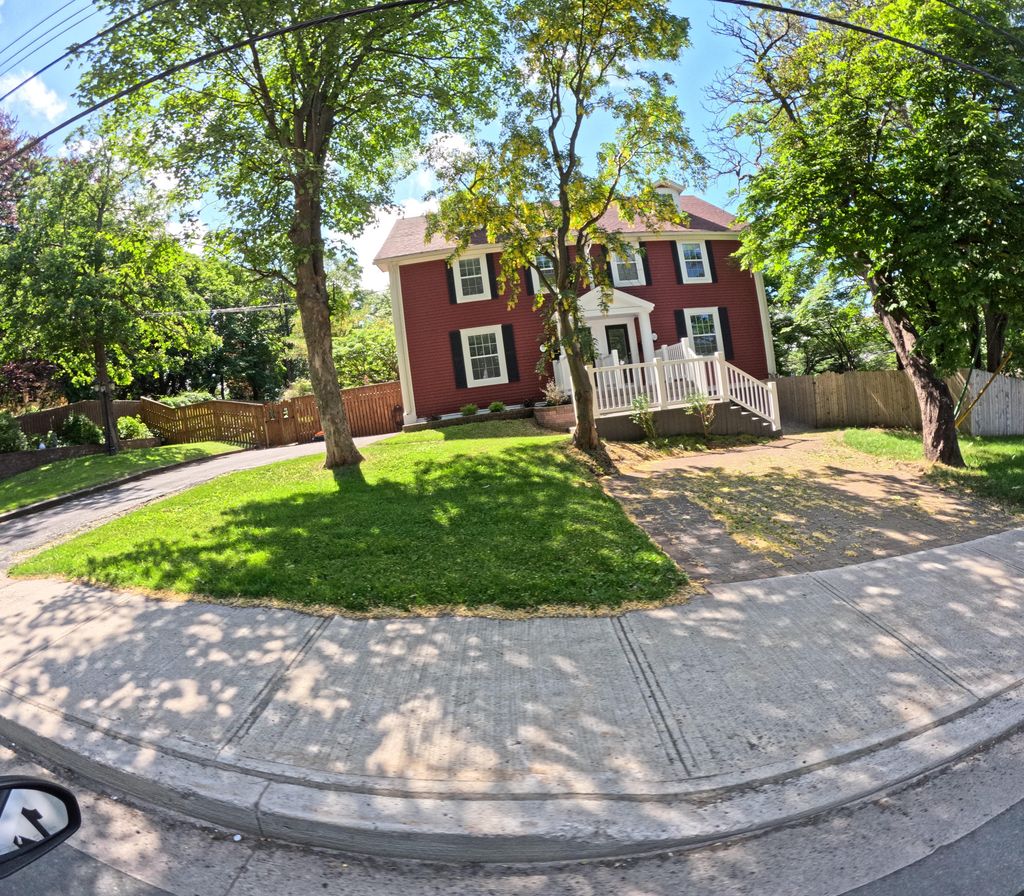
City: st_johns